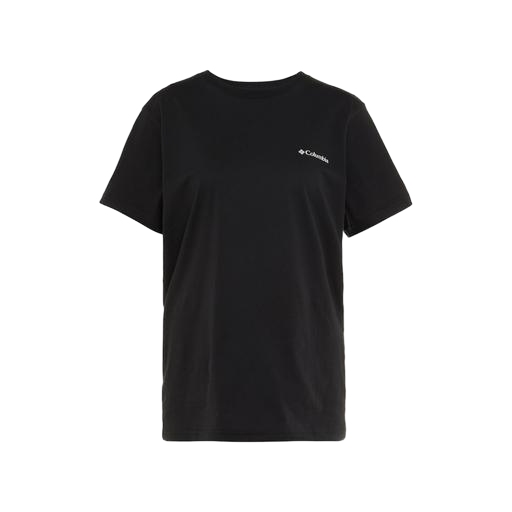
mid t-shirt, regular t-shirt, shortsleeved t-shirt, white background